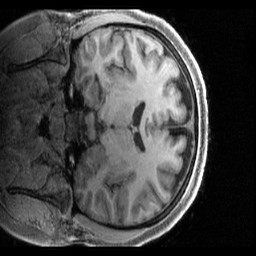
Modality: T1w
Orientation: coronal
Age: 19
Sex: female
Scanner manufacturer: siemens
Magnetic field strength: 3 T
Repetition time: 2.4 s
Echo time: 0.00231 s